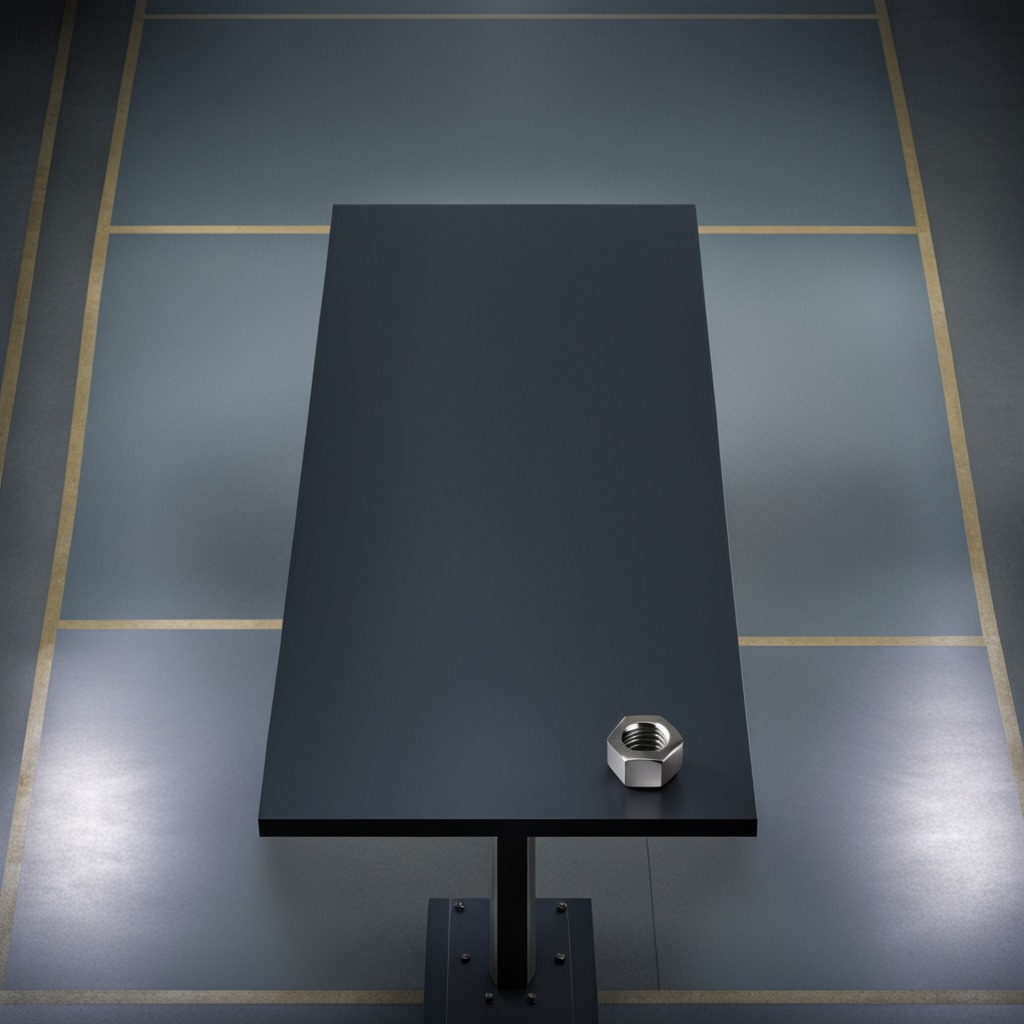
A metal nut is lying on the tabletop in the evening.